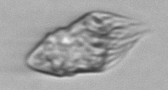
Label: Strombidium_morphotype1